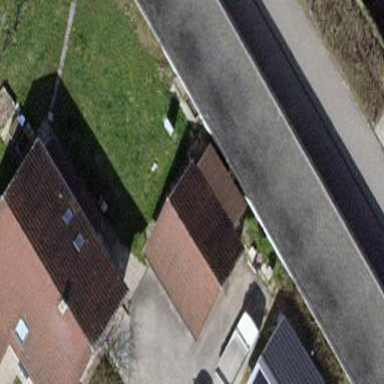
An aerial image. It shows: Group of garages.